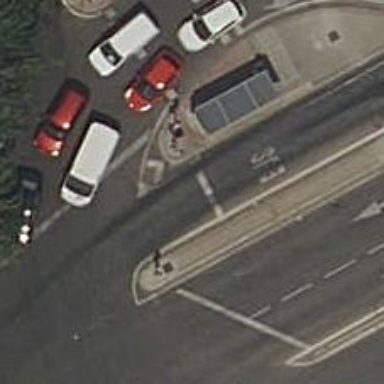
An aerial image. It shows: Road with traffic signals.